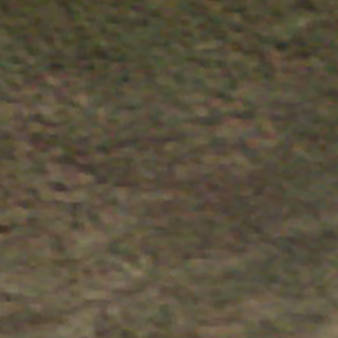
Label: other